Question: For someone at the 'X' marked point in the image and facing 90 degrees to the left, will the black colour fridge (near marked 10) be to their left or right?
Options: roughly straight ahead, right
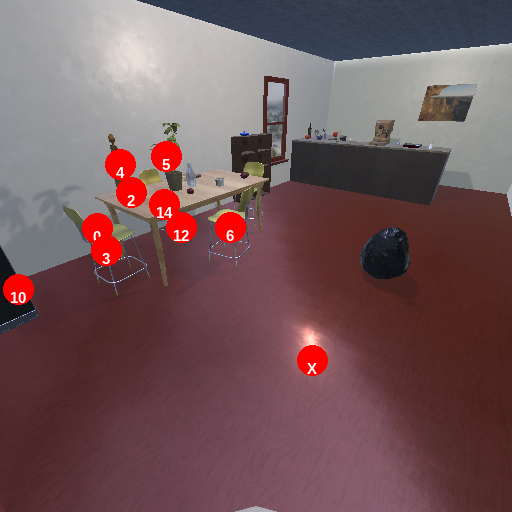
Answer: roughly straight ahead